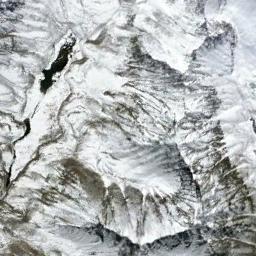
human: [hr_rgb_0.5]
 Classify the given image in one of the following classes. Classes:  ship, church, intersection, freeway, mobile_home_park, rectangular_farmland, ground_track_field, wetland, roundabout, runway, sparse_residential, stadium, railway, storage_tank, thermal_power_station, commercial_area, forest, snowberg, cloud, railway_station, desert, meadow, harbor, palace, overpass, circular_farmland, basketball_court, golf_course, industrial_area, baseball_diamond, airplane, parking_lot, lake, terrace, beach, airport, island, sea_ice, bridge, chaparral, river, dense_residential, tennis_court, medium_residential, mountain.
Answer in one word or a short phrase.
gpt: snowberg